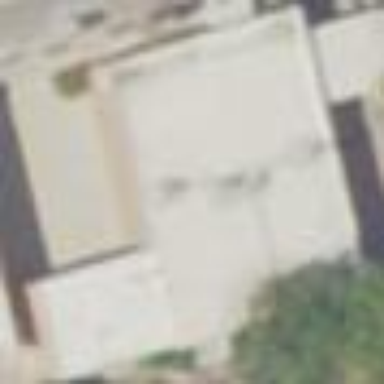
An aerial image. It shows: Bank building.